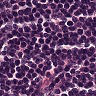
Metastatic tissue present: no